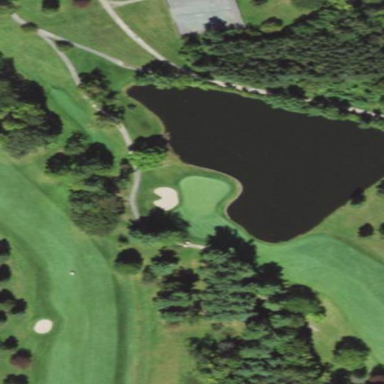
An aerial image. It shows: Water hazard on golf course. The hazard is natural water feature.